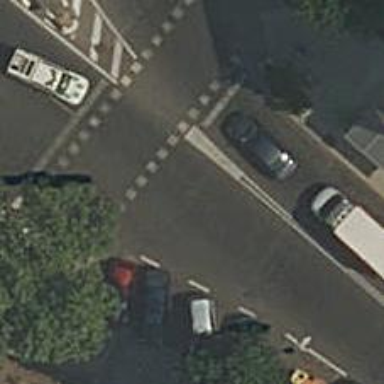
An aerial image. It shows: Zebra crossing with traffic signals.